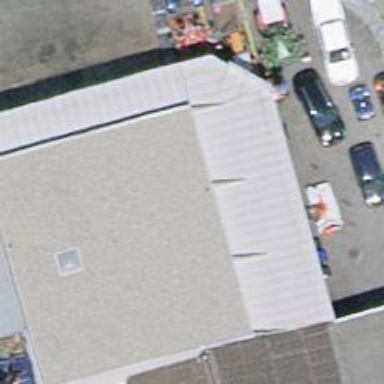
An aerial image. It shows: Fuel station.